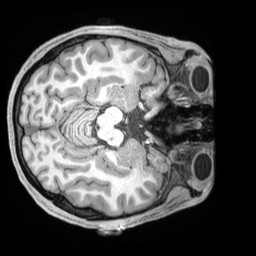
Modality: T1w
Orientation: axial
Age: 24
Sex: male
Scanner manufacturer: siemens
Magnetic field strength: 3 T
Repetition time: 2.4 s
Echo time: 0.00226 s